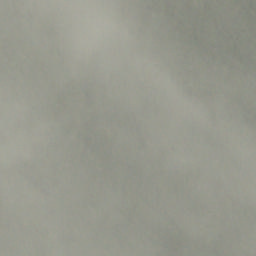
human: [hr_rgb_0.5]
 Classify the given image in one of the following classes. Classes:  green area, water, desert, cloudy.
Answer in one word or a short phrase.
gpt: cloudy